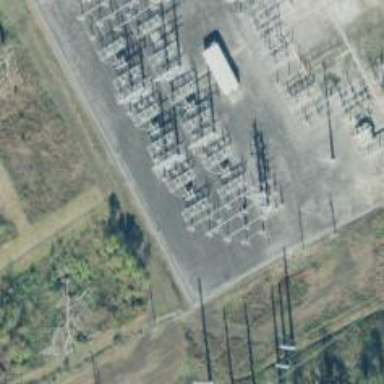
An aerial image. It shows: Switch for power supply.